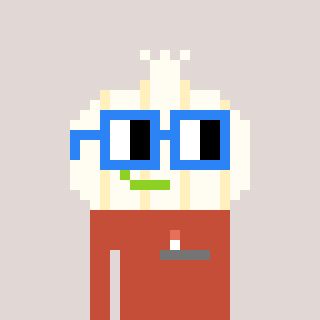
a pixel art character with square blue glasses, a garlic-shaped head and a rust-colored body on a warm background